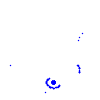
Particle: pion